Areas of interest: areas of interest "Tai Tak Industrial Industrial Building"
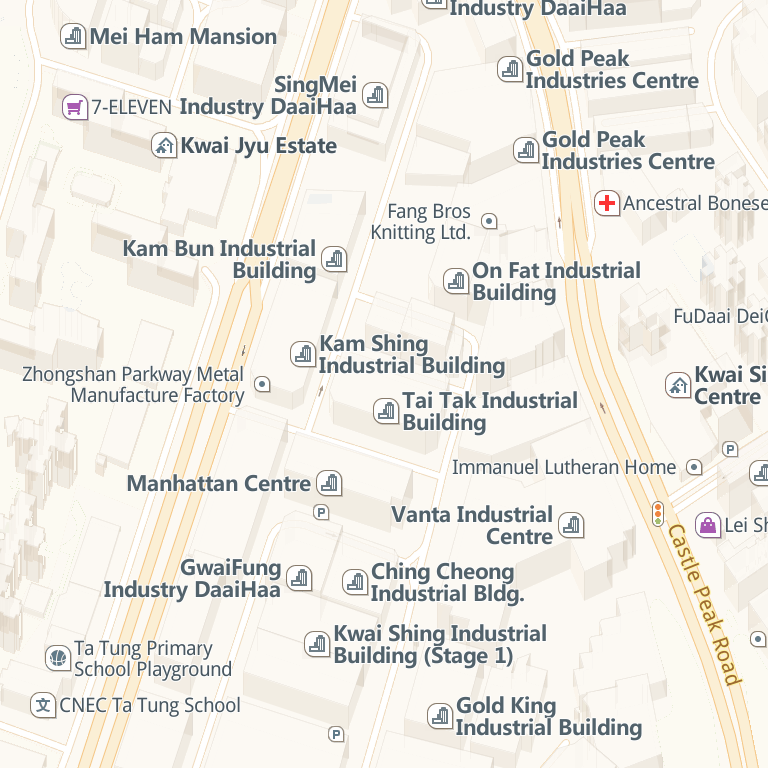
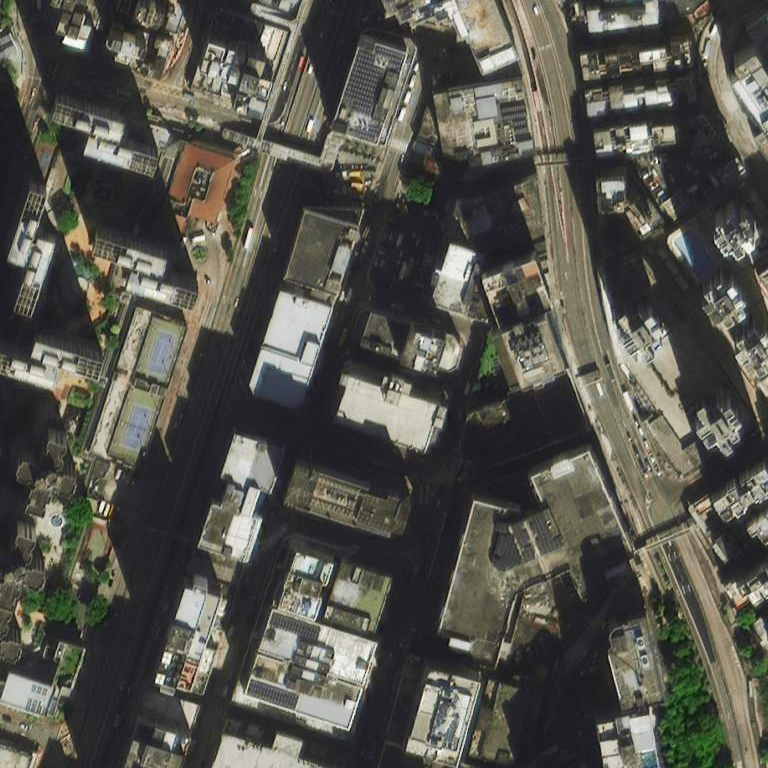